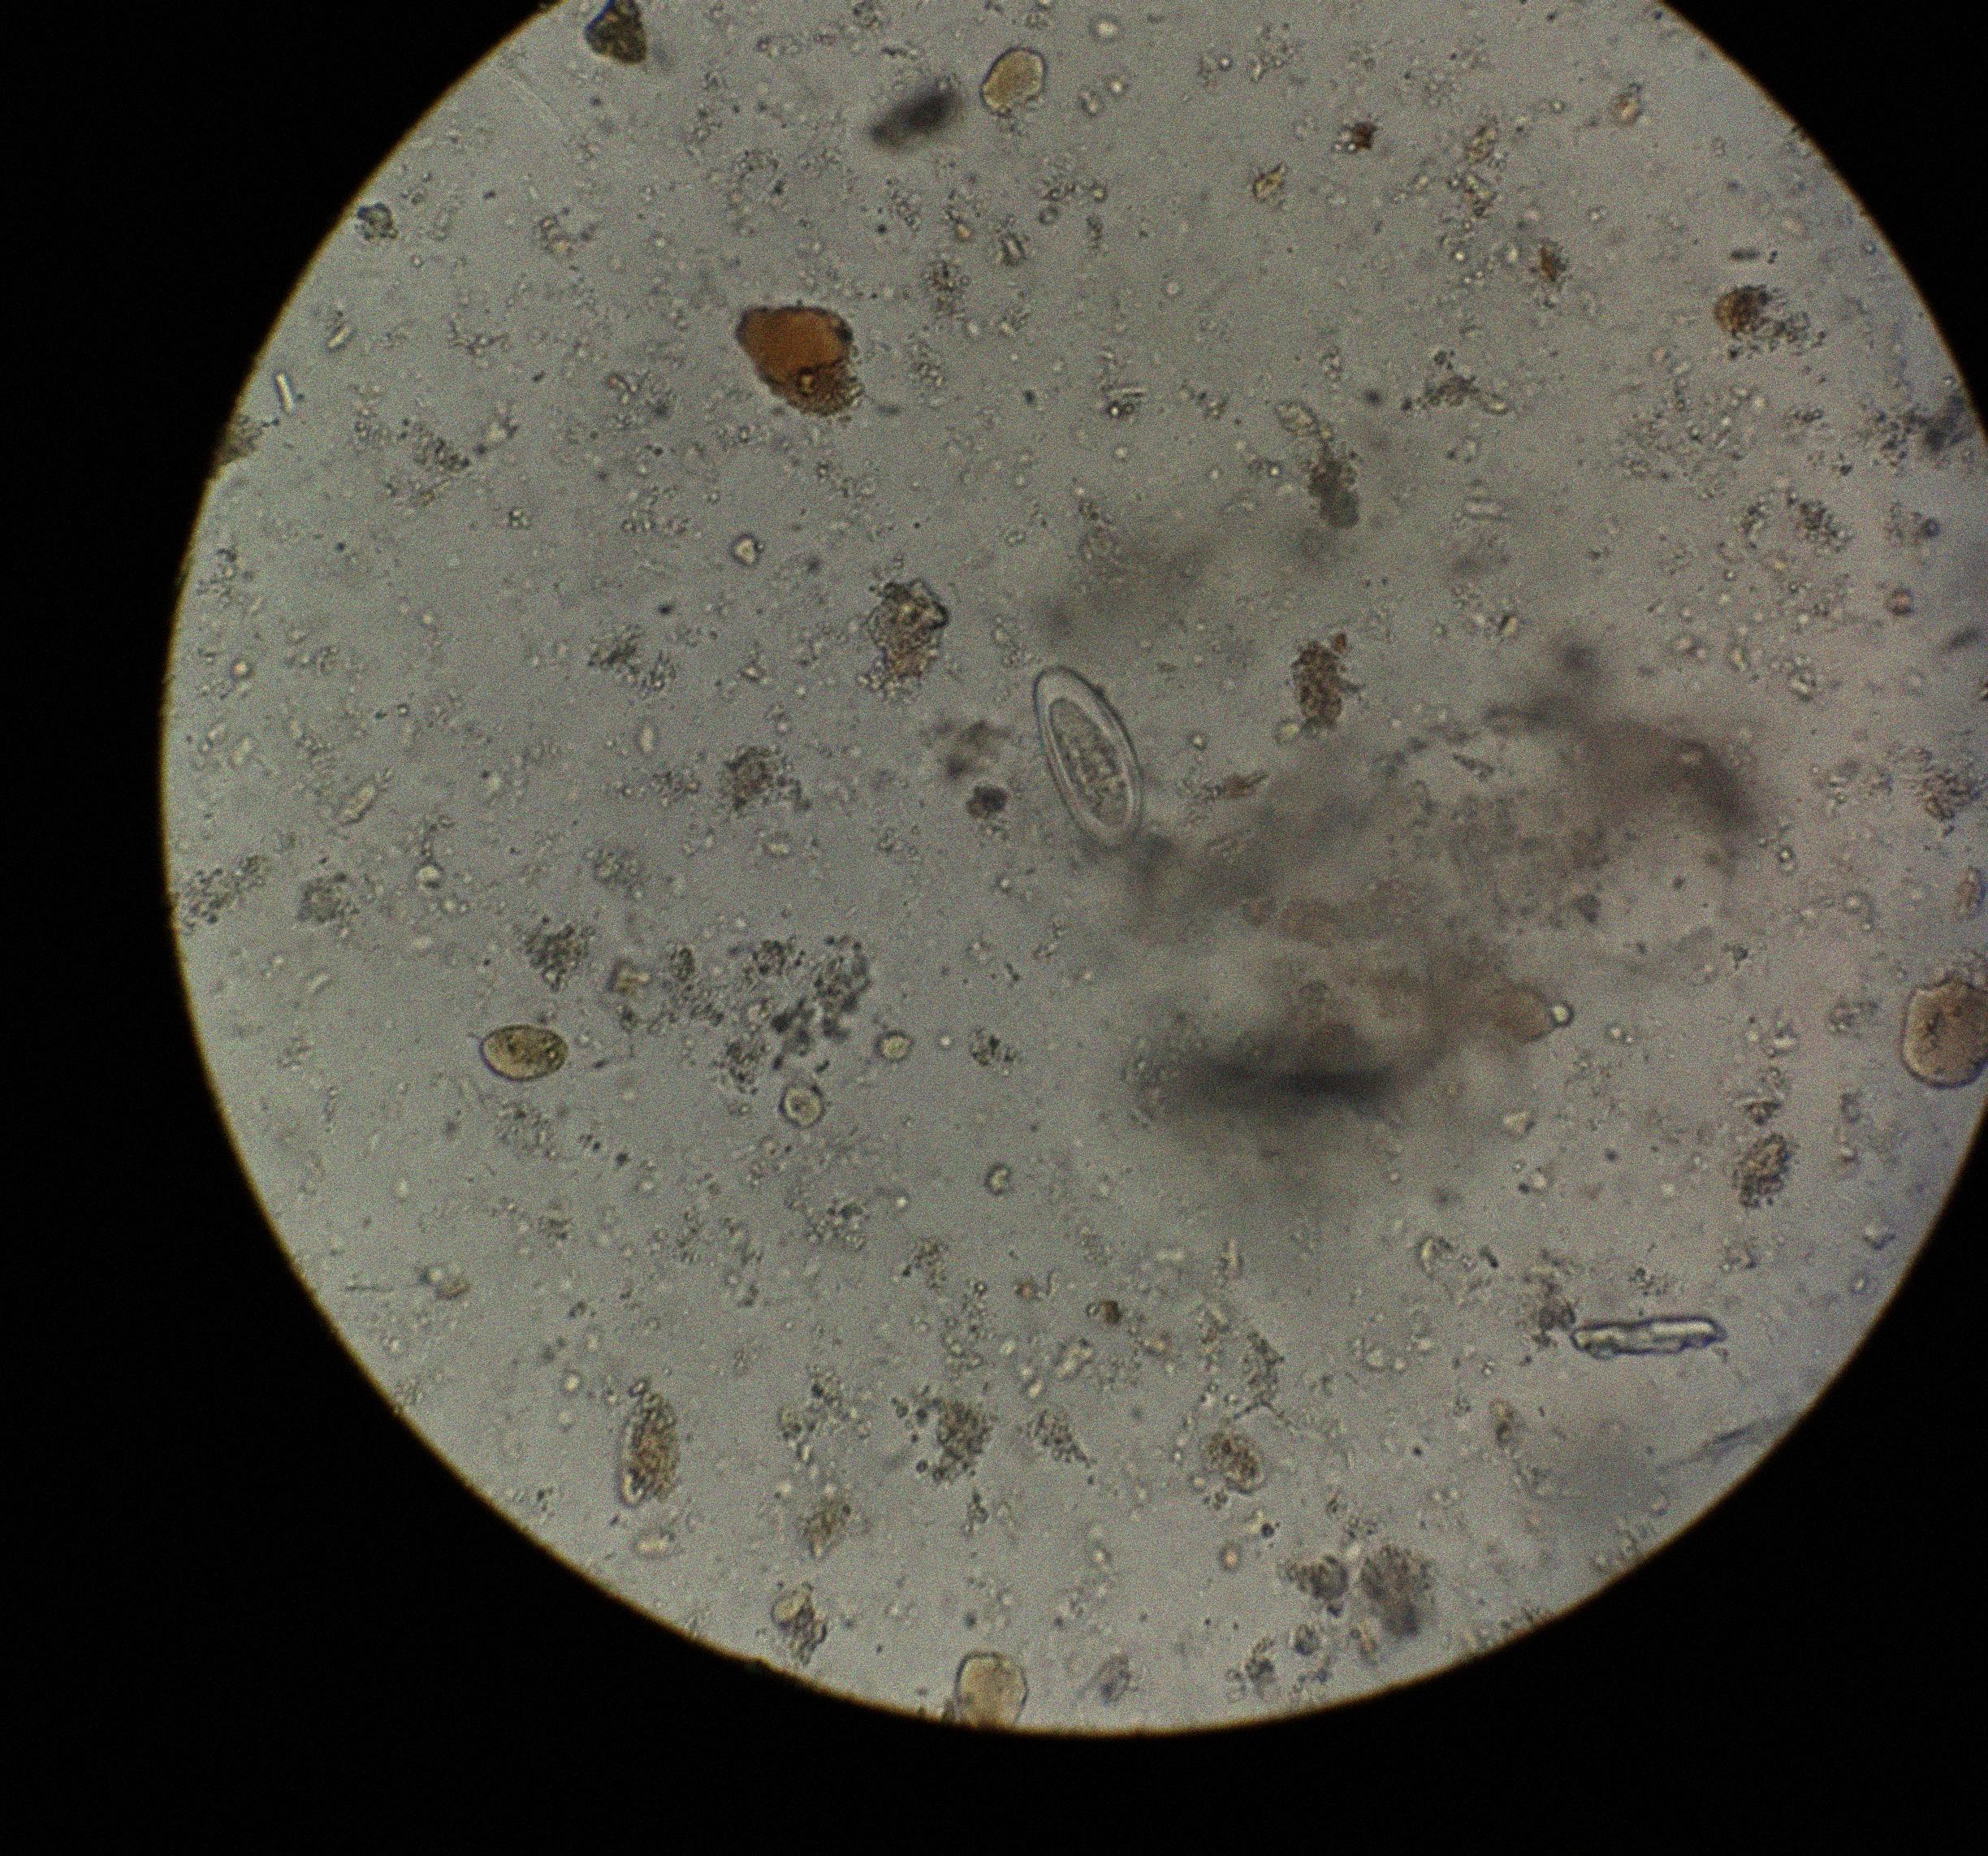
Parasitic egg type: Enterobius vermicularis